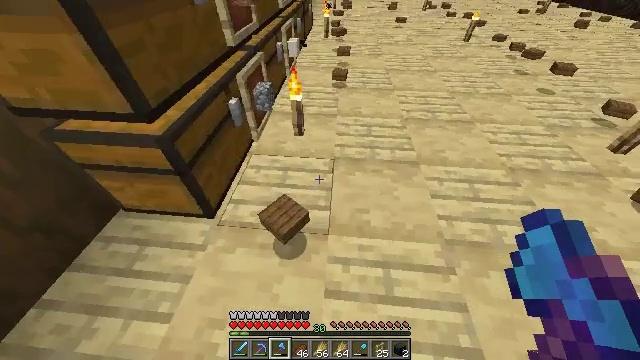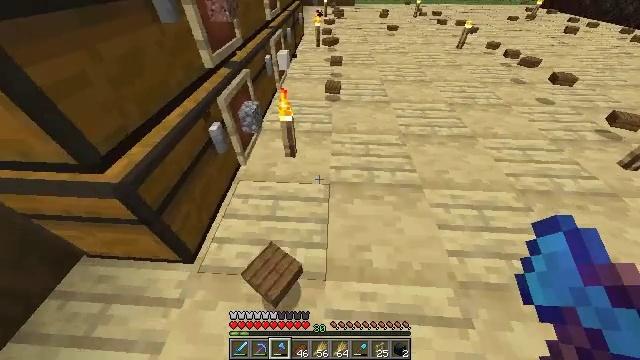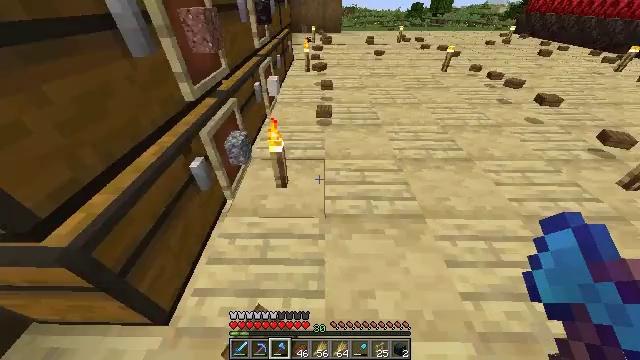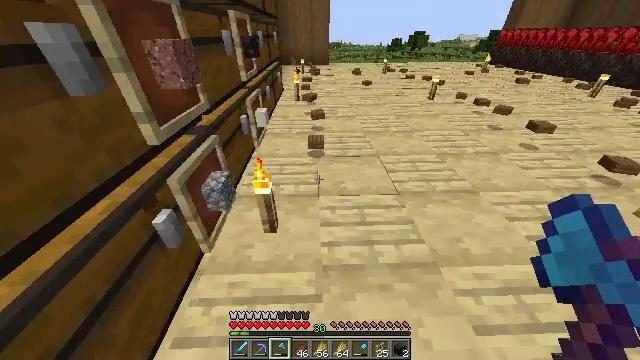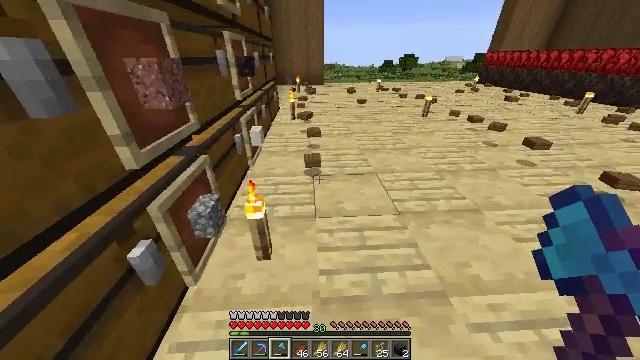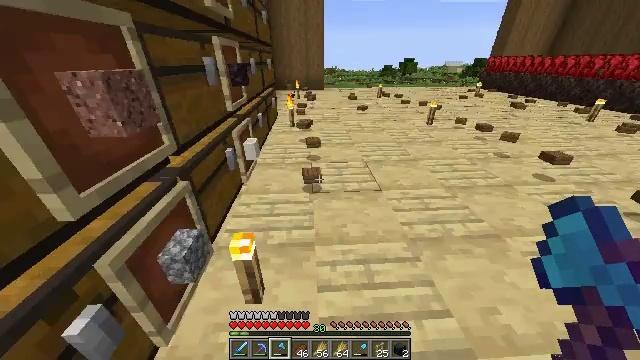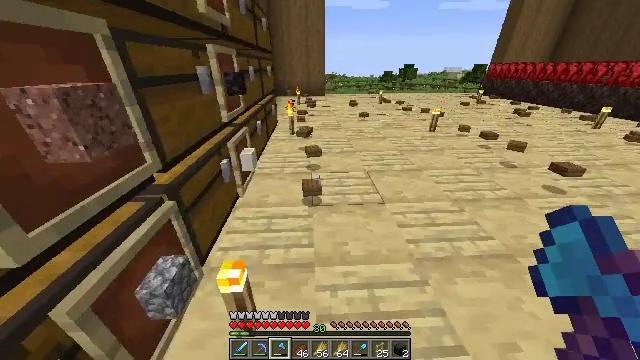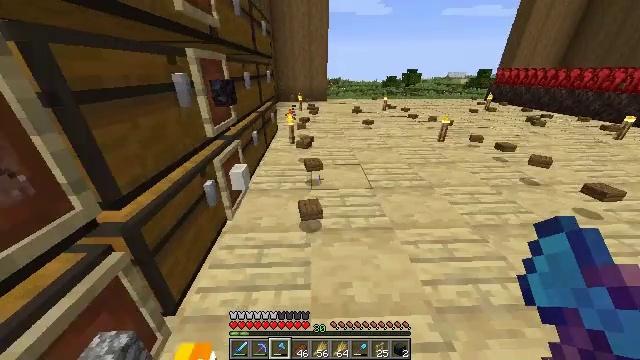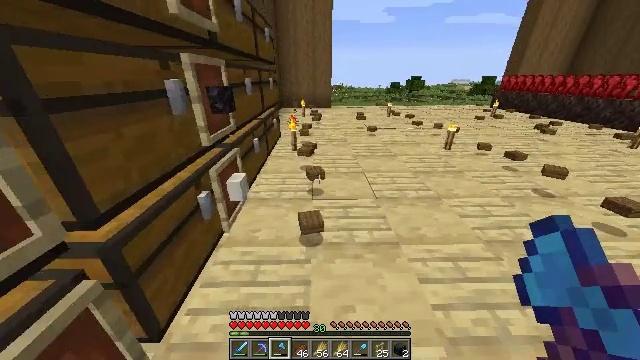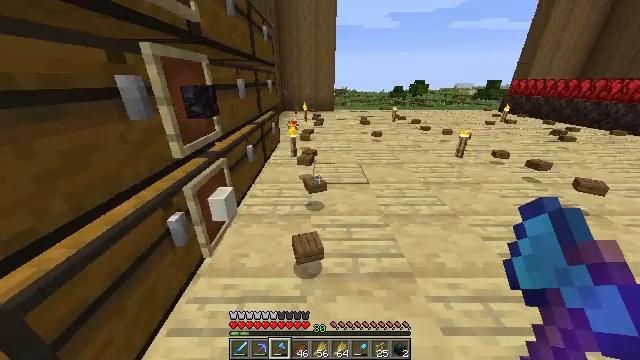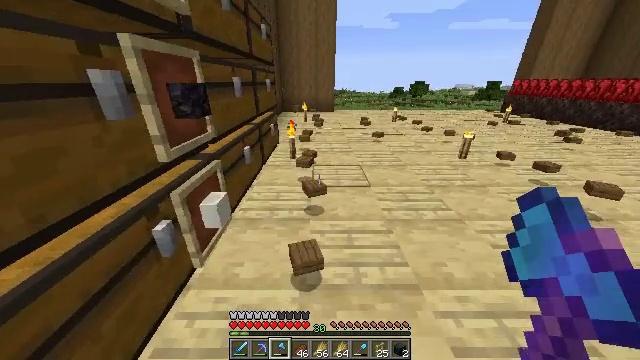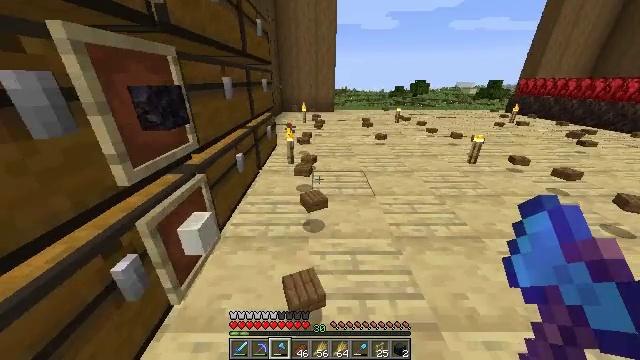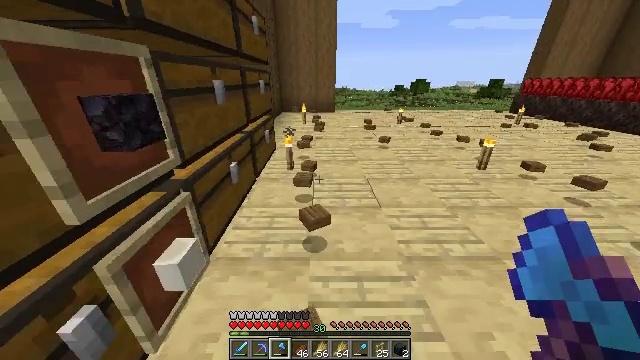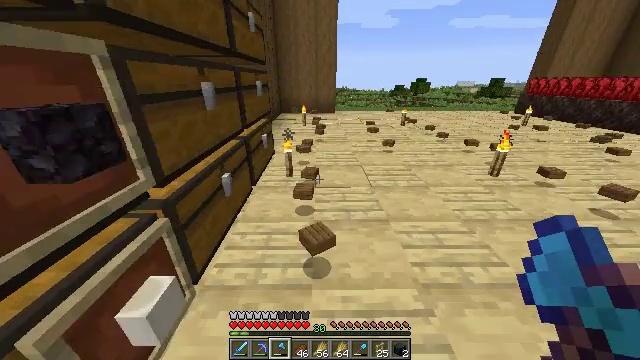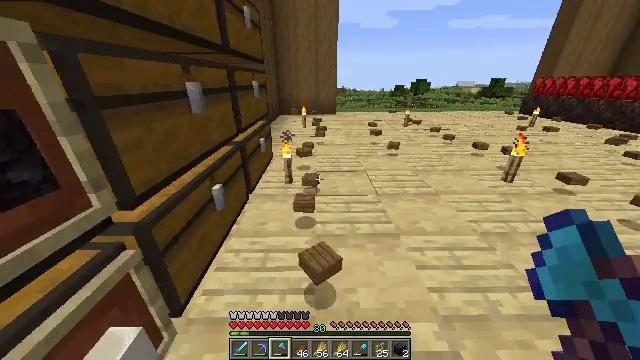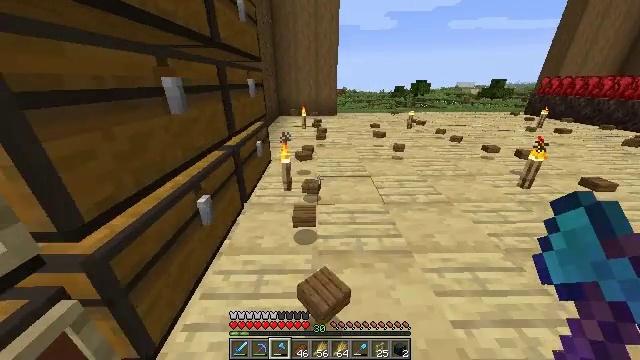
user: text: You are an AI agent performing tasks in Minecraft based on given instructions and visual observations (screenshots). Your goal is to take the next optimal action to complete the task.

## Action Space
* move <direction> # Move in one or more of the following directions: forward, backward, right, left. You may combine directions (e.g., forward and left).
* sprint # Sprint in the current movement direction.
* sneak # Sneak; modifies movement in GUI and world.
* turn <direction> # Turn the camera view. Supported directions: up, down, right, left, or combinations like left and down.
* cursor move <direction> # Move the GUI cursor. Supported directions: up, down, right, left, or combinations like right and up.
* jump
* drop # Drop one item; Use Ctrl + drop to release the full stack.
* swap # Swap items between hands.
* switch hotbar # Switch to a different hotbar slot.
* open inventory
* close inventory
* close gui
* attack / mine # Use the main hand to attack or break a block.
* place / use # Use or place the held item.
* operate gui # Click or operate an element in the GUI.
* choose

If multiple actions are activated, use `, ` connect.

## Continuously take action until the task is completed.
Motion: motion action
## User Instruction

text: Collect stripped spruce log as resource.
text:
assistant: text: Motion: move forward, sprint, turn right and up
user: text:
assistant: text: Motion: move forward, sprint, turn right and up
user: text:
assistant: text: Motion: move forward, sprint, turn right and up
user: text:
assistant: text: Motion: move forward, sprint, turn right and up
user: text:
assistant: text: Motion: move forward, sprint, turn up
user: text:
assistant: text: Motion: move forward, sprint, turn up
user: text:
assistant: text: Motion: move forward, sprint, turn up
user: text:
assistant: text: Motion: move forward, sprint, turn up
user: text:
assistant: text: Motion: move forward, sprint
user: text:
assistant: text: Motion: move forward, sprint
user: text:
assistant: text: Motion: move forward, sprint
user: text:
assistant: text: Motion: move forward, sprint
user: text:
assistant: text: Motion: move forward, sprint
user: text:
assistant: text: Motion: move forward, sprint
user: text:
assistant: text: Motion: move forward, sprint
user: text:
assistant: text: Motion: move forward, sprint
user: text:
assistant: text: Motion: move forward, sprint
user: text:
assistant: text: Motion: move forward, sprint
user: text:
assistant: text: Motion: move forward, sprint
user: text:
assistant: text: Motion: move forward, sprint
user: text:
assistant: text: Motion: move forward, sprint
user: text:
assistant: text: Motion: move forward, sprint
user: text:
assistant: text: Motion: move forward, sprint
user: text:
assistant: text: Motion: move forward, sprint
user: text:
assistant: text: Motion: move forward, sprint
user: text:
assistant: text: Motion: move forward, sprint
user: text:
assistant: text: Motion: move forward, sprint
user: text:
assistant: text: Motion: move forward, sprint
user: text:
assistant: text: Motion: move forward, sprint
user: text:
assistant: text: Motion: move forward, sprint